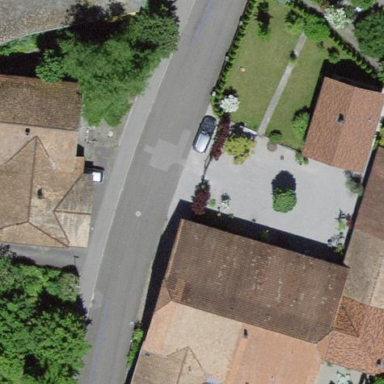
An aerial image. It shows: Building with roof made of roof tiles.